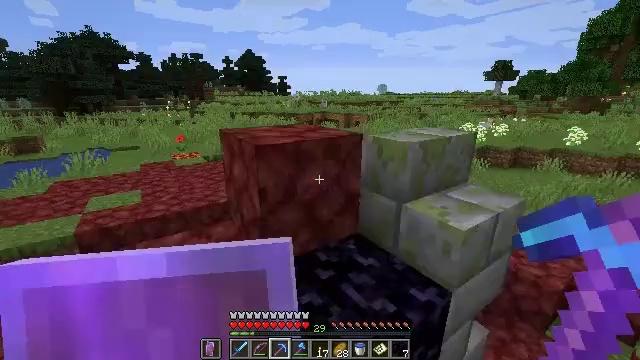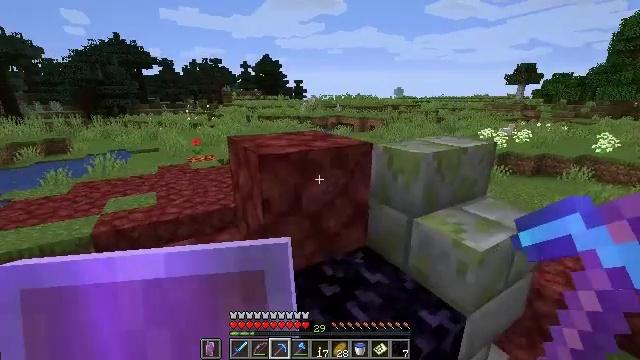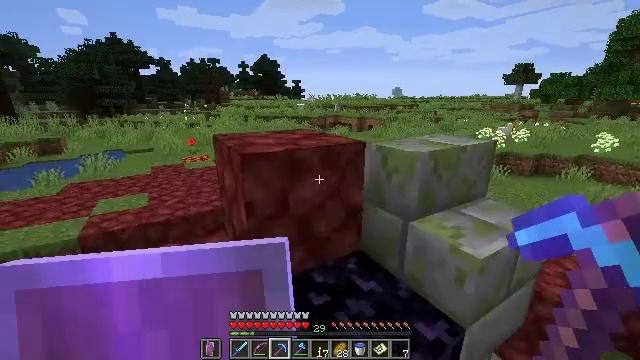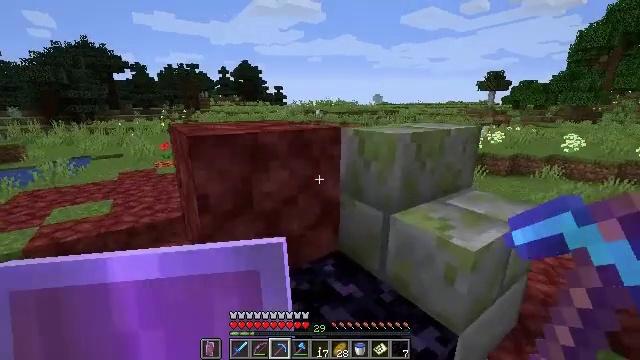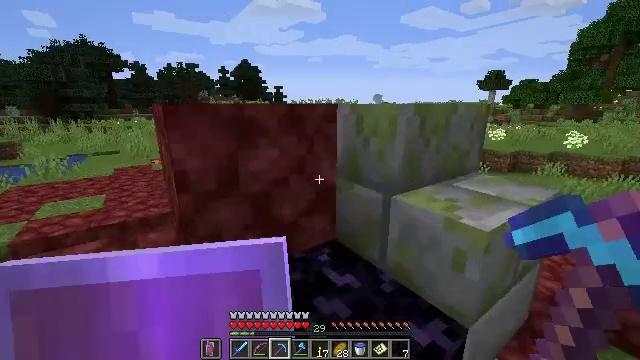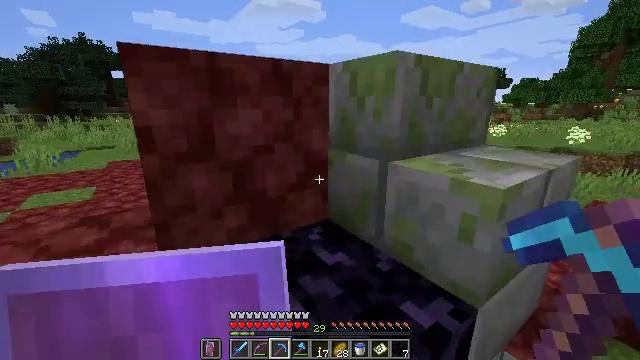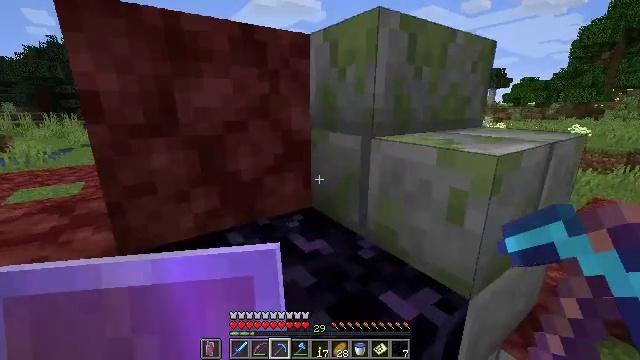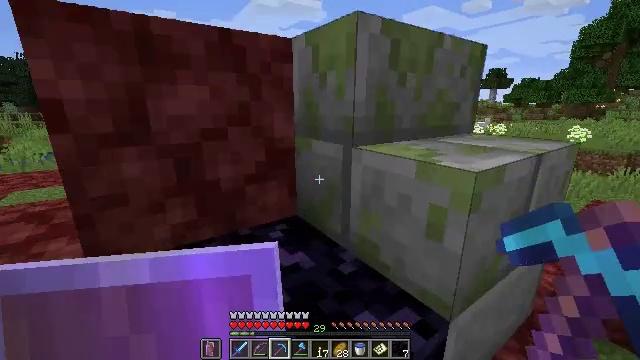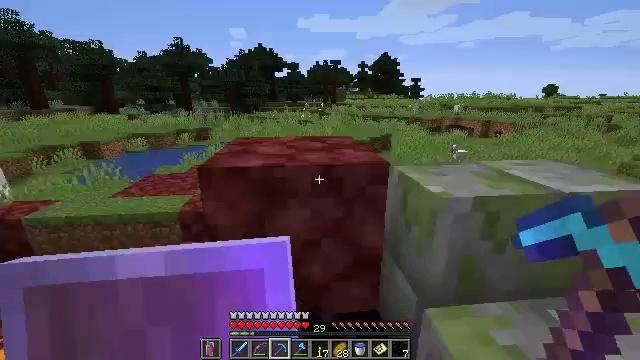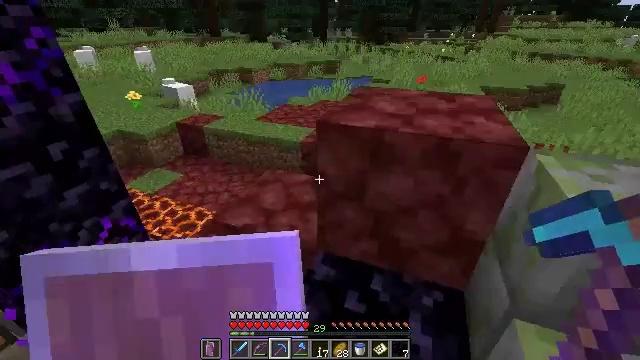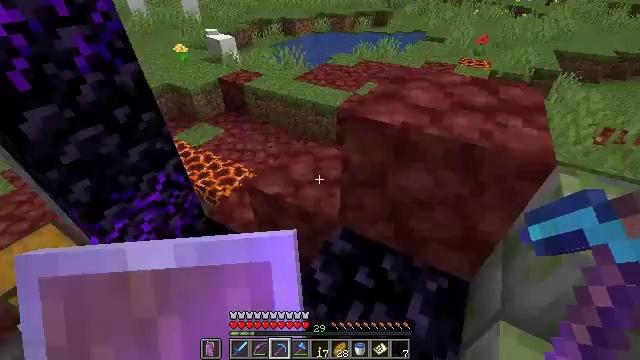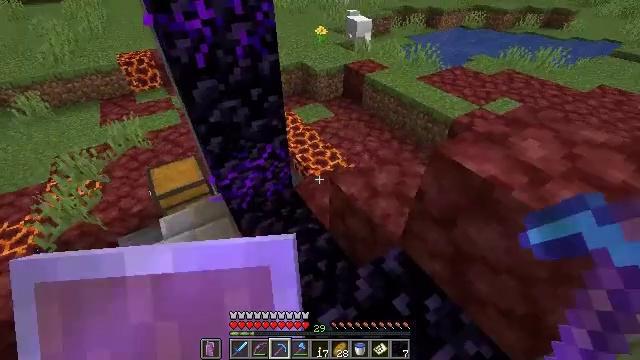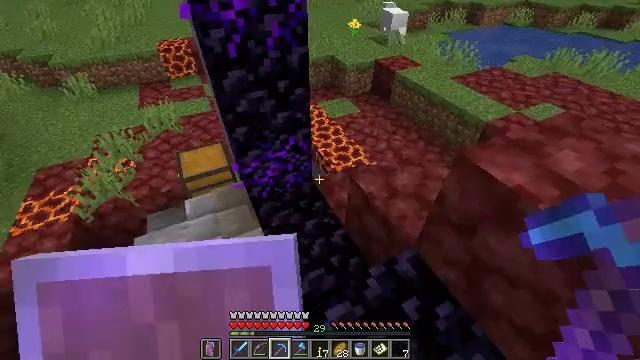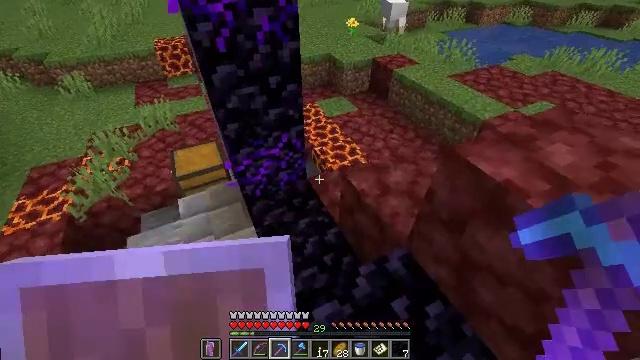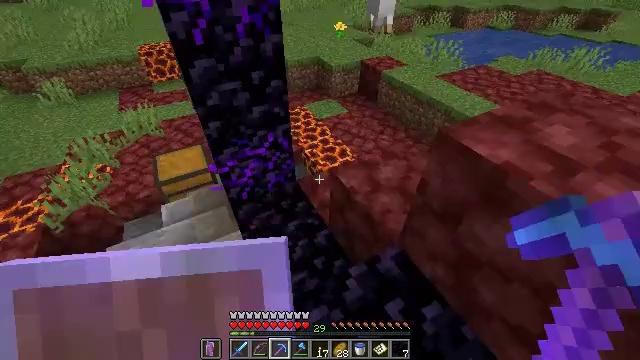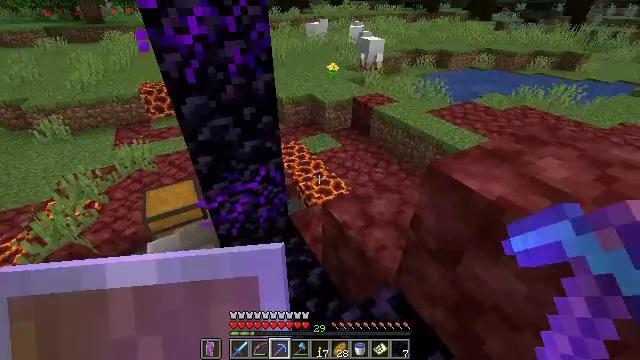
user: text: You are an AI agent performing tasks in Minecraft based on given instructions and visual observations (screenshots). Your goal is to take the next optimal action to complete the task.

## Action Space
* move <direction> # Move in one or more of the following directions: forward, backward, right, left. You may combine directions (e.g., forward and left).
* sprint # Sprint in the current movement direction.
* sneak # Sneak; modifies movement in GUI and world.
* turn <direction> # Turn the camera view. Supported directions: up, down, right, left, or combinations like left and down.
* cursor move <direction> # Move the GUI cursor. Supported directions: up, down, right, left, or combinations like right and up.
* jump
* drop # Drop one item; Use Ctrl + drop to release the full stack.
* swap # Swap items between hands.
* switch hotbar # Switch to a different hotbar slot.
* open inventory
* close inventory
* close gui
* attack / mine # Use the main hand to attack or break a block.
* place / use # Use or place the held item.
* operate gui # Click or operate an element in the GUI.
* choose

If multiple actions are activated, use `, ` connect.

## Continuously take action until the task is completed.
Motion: motion action
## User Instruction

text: Use a pickaxe to gather the gold block.
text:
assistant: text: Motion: move forward, turn left
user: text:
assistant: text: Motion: move forward
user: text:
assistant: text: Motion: move forward, turn right and up
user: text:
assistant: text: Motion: move forward
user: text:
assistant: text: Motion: move forward
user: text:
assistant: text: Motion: move forward
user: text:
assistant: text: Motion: move forward, jump
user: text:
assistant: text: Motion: move forward, turn left and down, jump
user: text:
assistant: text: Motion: move forward, turn left and down, jump
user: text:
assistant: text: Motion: move forward and move right, turn left and down
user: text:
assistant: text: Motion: move forward and move right, turn left and down
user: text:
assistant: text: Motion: move forward, turn left and down
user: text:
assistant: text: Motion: move forward
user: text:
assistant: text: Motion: move forward, turn right and up
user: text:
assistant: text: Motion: move forward, turn right and up
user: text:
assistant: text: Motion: move forward
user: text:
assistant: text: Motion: move forward and move right, turn right
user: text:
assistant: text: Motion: move right, turn left and up, jump
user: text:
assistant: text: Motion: move right, turn left and up, jump
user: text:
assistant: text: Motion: move right, turn left and up
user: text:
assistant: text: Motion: move right, turn left and up
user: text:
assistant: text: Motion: move right, turn left and up
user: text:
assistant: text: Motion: move back, turn left and up
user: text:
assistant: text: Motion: move back, turn left and up
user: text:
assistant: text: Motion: move back, turn left and down
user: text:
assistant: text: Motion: turn left and down, attack / mine
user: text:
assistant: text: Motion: turn down, attack / mine
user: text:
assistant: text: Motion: turn left, attack / mine
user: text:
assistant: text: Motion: attack / mine
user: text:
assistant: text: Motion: attack / mine